Aerial crown-view tile of a tropical tree (Barro Colorado Island, Panama), acquired 20241216:
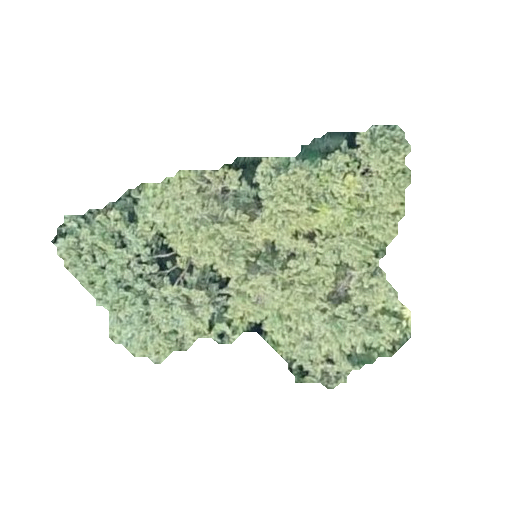
Species: Luehea seemannii
GBIF accepted scientific name: Luehea seemannii
Crown area: 88.241 m²